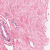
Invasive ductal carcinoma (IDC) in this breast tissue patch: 0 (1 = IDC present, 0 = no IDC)